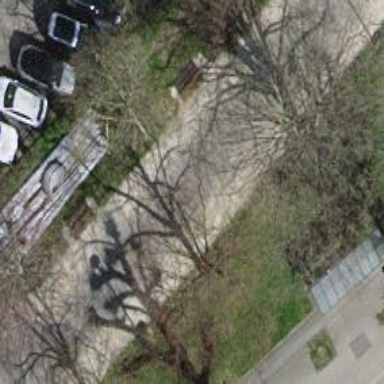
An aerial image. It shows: Brown bench in the vicinity.